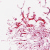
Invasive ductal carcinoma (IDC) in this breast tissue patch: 0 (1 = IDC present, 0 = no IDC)